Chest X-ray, PA view. Patient: 49 years old, sex M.
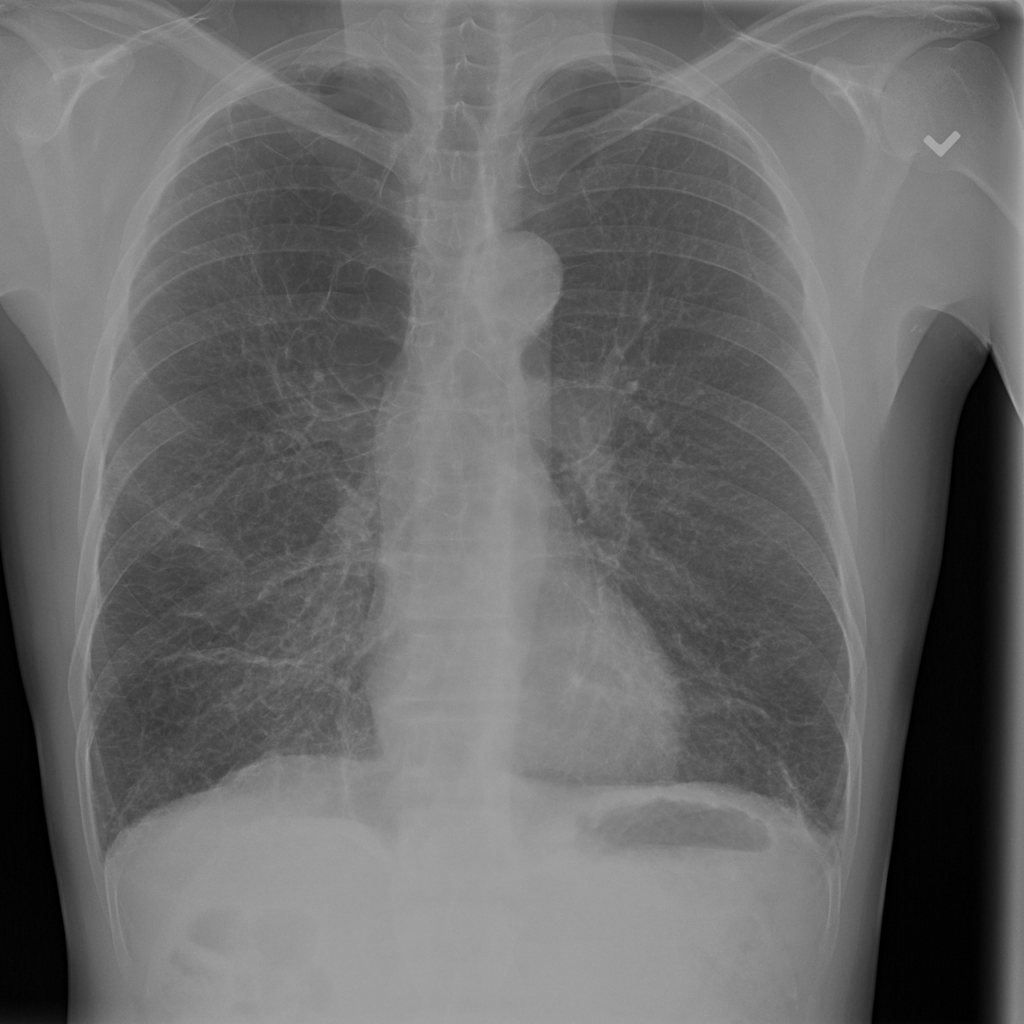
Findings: Emphysema, Fibrosis